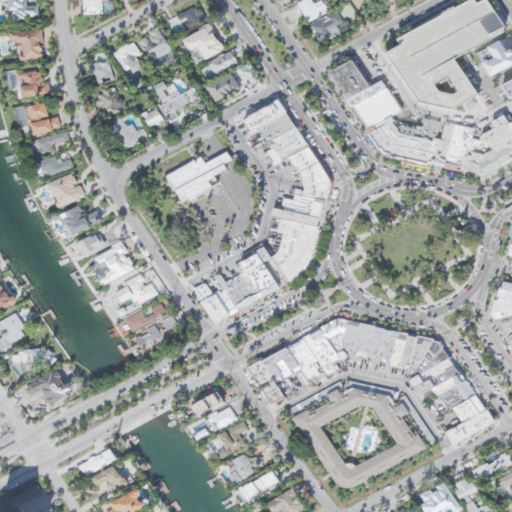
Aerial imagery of island in Florida named Saint Armands Key containing medium intensity development, high intensity development, low intensity development, open water, open development, and herbaceous wetlands